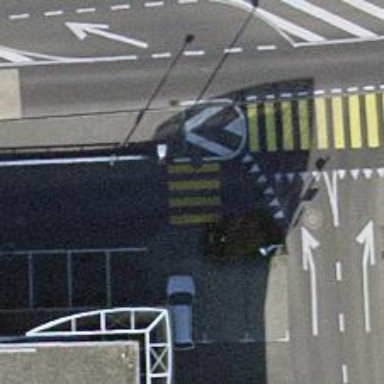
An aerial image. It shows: Uncontrolled zebra crossing.